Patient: sex F, age 46
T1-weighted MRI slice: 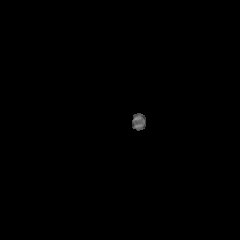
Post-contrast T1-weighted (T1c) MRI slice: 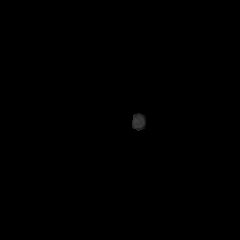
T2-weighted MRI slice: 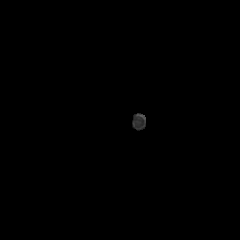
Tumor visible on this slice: no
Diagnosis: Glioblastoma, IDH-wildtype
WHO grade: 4